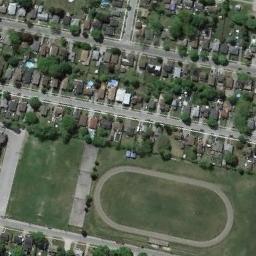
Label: ground_track_field